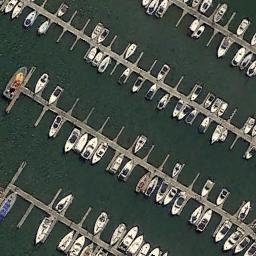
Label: harbor